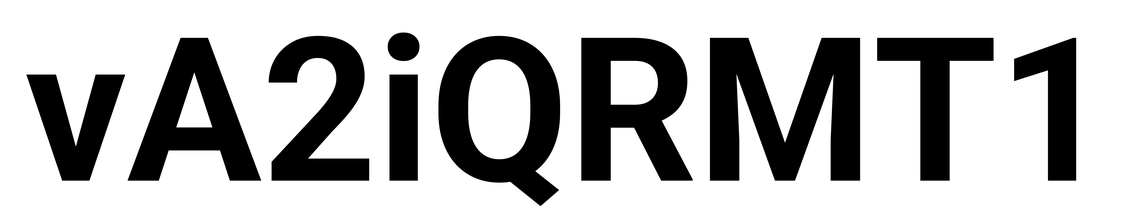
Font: Roboto_Bold